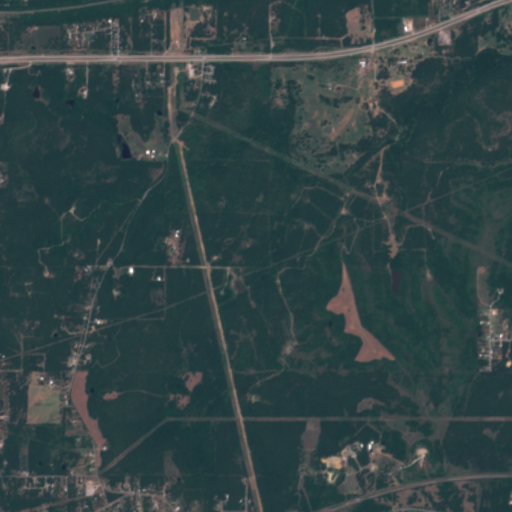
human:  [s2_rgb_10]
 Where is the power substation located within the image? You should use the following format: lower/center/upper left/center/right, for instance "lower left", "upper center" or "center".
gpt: The power substation is located in the lower left of the image.
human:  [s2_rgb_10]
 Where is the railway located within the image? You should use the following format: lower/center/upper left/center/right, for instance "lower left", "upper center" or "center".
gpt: The railway is located in the upper of the image.
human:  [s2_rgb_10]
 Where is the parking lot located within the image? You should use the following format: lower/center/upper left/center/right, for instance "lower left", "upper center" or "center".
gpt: There is no parking lot in the image.